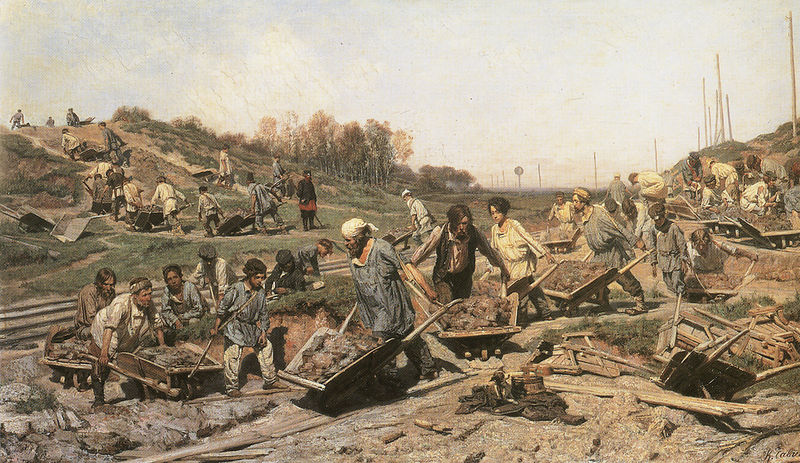
Titel: Reparaturarbeiten an der Eisenbahnstrecke
Künstler: Konstantin Sawizki
Institution: Moskau, Staatliche Tretjakow Galerie
Schlagwörter: landschaft, menschen, steine, wald, arbeit, karren, arbeiter, schubkarren, masten, bretter, eisenbahn, sklaven, baustelle